Field crop: maize
Growth stage: 2
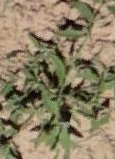
Species: atriplex